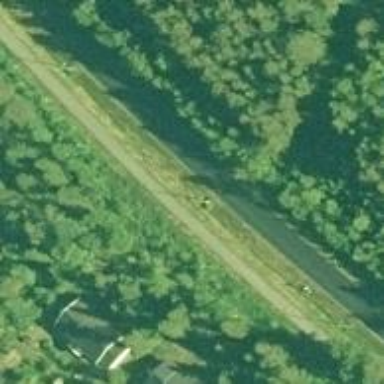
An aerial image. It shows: Designated cycle track for cyclists.